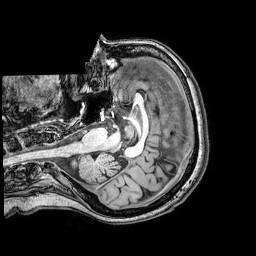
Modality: T1w
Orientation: axial
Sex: female
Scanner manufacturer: philips
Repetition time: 0.008105 s
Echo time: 0.00371 s